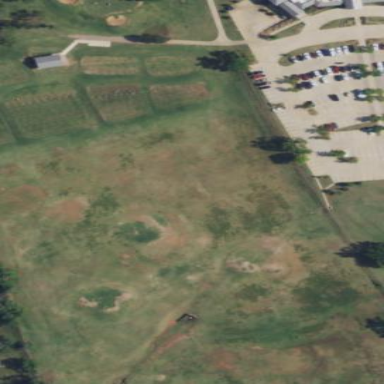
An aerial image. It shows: Grassy area designated for driving range golf.